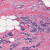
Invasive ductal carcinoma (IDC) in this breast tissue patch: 1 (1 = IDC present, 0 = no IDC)